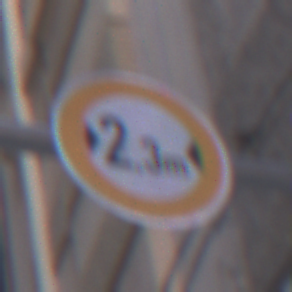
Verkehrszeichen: TatsaechlicheBreite2Komma3
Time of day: MorningAfternoon
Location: Outdoor (Urban)
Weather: PartlyCloudy
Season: NotSpecified
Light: Natural